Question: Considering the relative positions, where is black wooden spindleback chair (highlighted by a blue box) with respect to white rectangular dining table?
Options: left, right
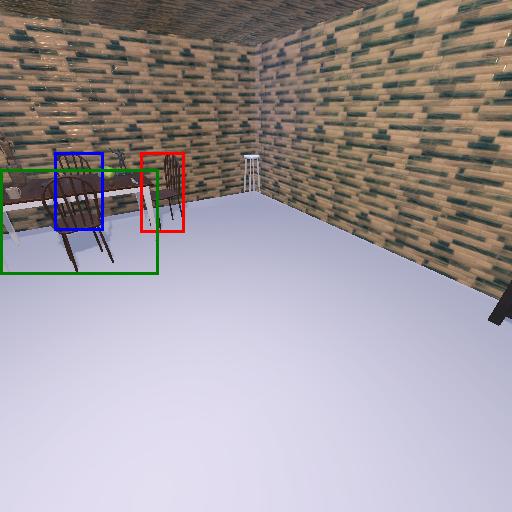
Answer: left